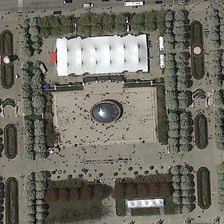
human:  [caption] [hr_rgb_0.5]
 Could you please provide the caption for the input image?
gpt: many orderly green trees are around a square .

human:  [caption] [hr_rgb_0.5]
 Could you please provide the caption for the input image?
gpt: many orderly green trees are around a square .

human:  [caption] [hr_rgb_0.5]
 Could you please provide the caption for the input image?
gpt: many orderly green trees are around a square .

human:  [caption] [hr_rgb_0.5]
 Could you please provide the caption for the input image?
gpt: many orderly green trees are around a square .

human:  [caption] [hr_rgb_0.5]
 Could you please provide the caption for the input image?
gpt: many orderly green trees are around a square .